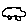
Label: car